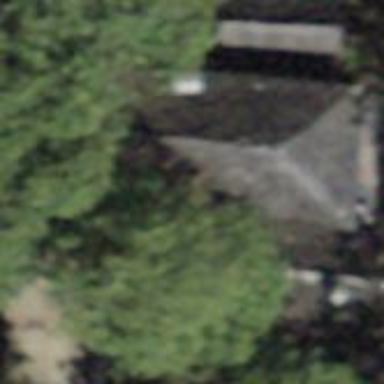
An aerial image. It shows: Cabin.